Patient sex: M
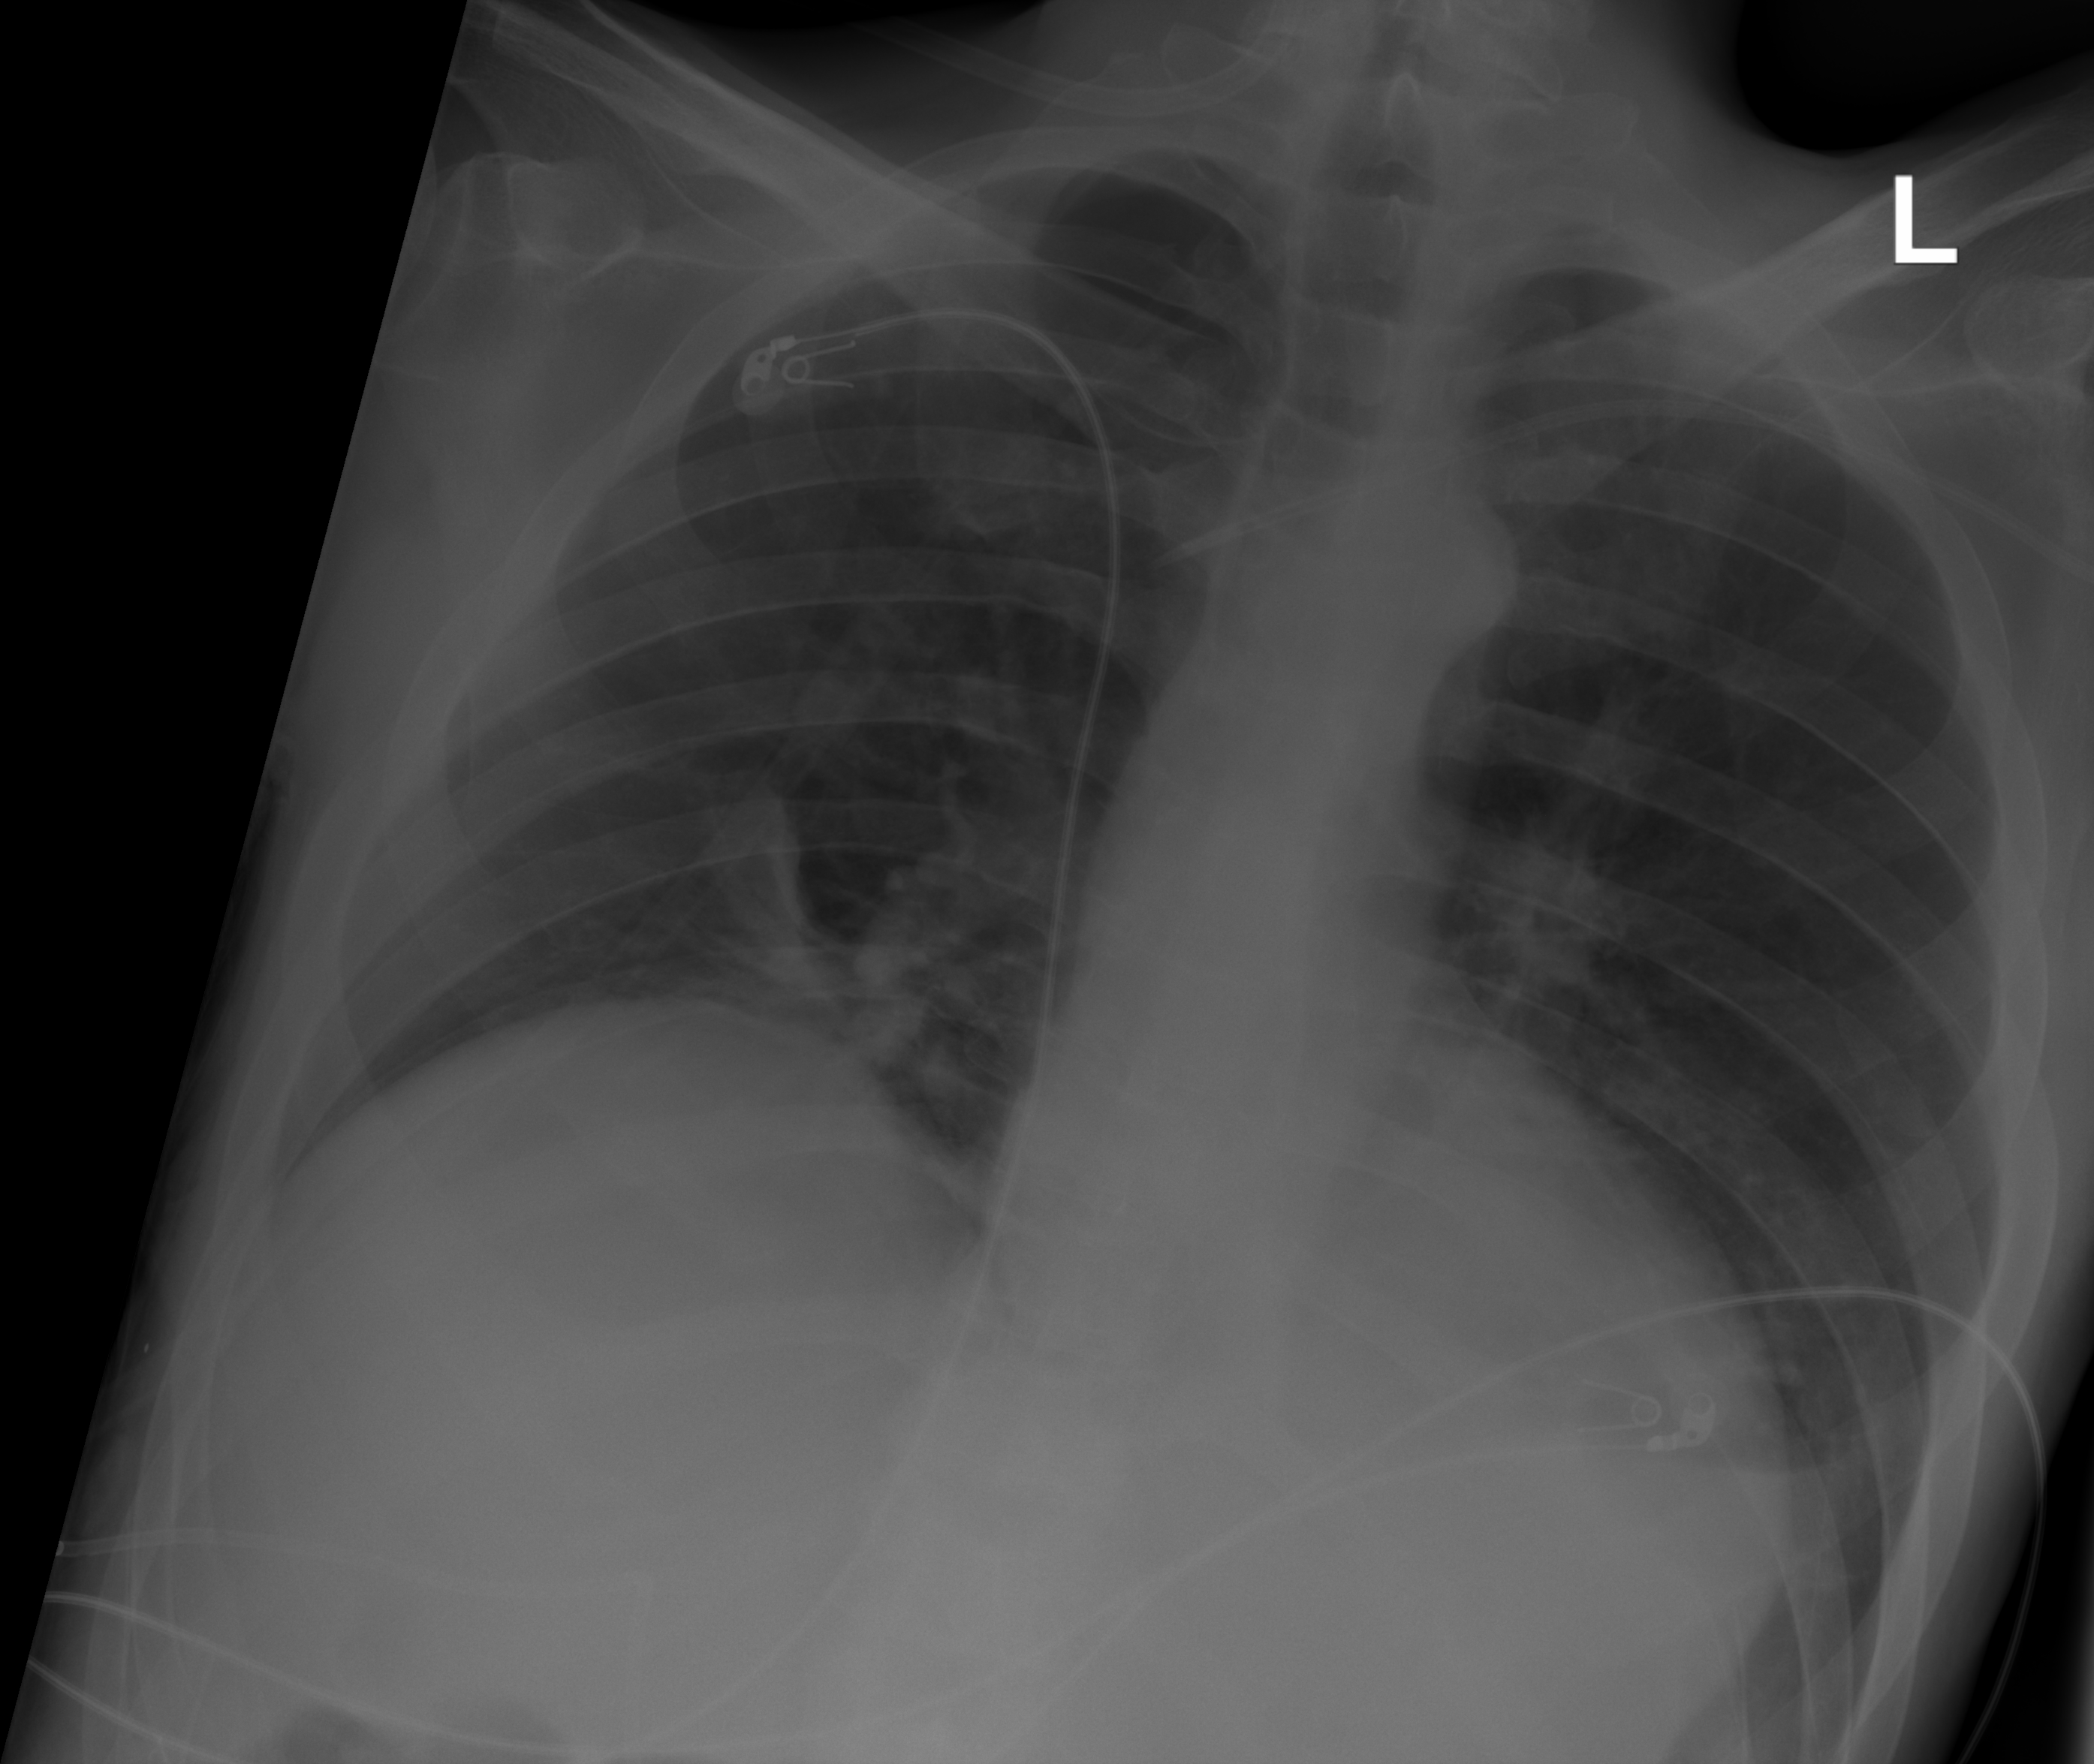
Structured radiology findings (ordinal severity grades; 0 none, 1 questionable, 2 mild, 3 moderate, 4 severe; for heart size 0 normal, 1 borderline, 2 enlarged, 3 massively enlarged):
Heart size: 2
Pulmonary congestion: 0
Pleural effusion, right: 0
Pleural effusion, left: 0
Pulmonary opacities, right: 0
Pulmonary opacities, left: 0
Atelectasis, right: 3
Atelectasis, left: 2